Aerial crown-view tile of a tropical tree (Barro Colorado Island, Panama), acquired 20250616:
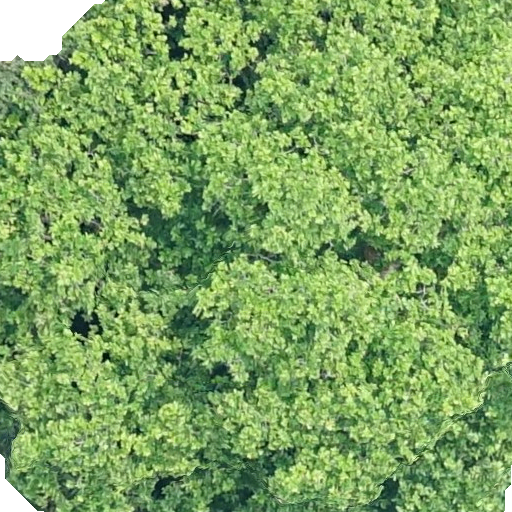
Species: Anacardium excelsum
GBIF accepted scientific name: Anacardium excelsum
Crown area: 575.34 m²